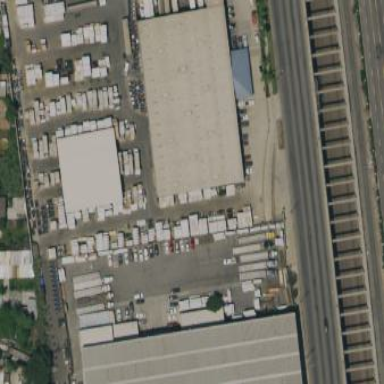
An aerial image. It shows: Warehouse building.